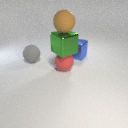
large red rubber sphere to the right of large gray rubber sphere